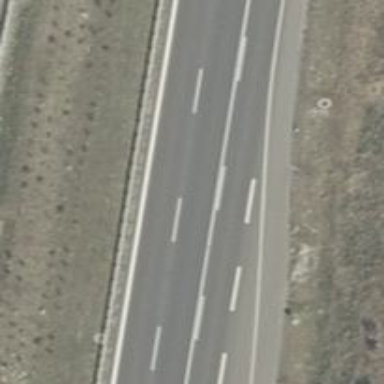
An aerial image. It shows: Concrete motorway.